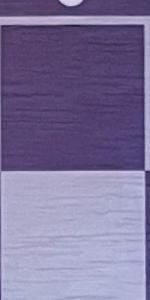
Label: Empty